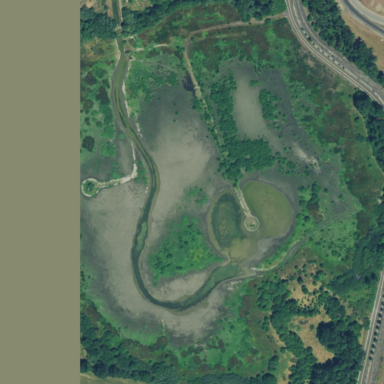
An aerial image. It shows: Marshy wetland area.